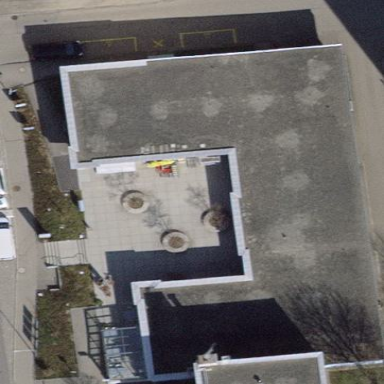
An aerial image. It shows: Retail building with flat roof.